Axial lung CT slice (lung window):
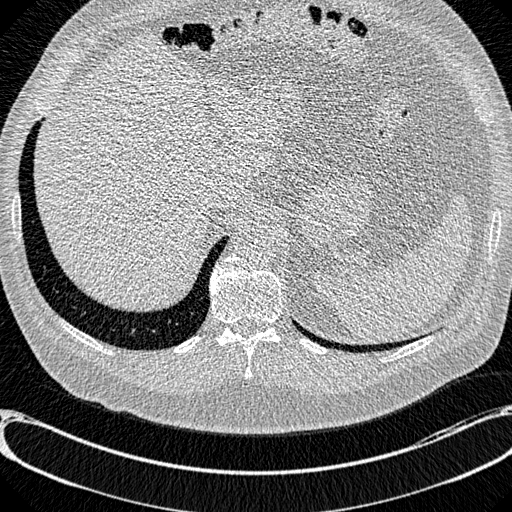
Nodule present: no